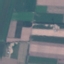
Label: AnnualCrop